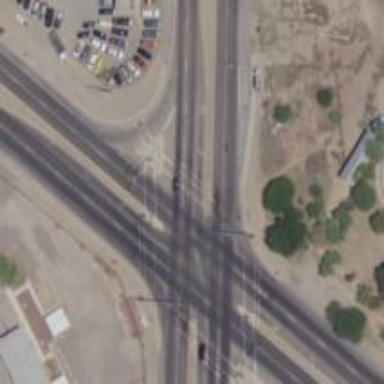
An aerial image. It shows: Marked crossing on the road.